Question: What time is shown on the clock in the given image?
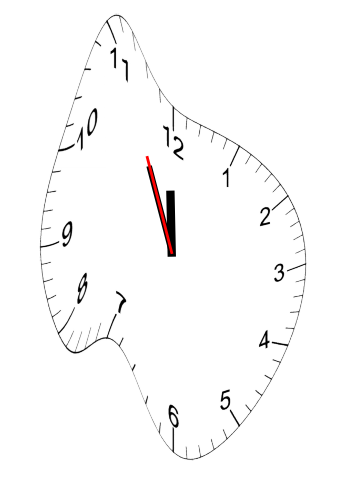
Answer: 11:55:56